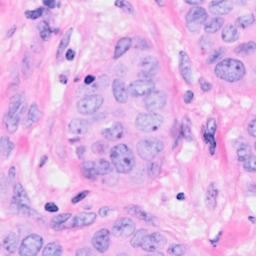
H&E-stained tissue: Breast